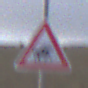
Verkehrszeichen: ReiterLinks
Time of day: SunriseSunset
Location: Outdoor (Nature)
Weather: Overcast
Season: NotSpecified
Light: Natural